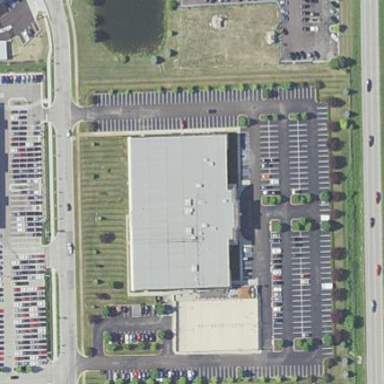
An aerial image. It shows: Building that houses bowling alley.